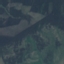
Label: HerbaceousVegetation